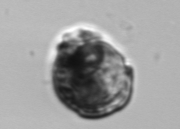
Label: Proterythropsis